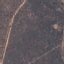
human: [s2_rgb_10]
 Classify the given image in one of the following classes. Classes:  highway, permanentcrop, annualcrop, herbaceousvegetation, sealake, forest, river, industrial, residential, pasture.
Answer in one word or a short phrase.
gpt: HerbaceousVegetation